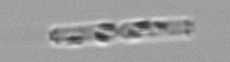
Label: Cerataulina_pelagica